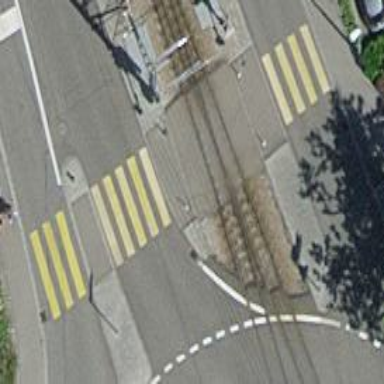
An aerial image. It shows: Railway crossing with traffic signals.